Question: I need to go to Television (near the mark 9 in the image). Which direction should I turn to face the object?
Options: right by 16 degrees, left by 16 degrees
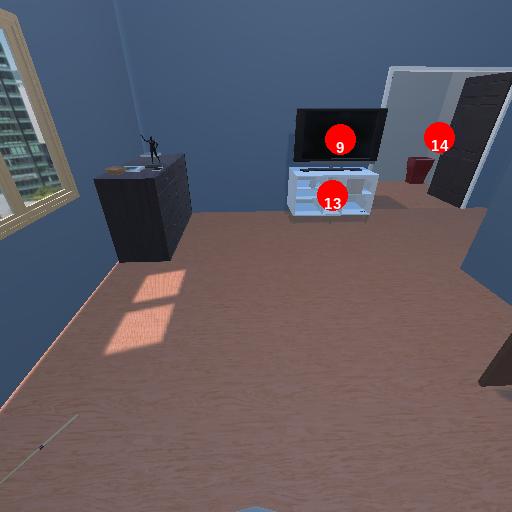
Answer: right by 16 degrees